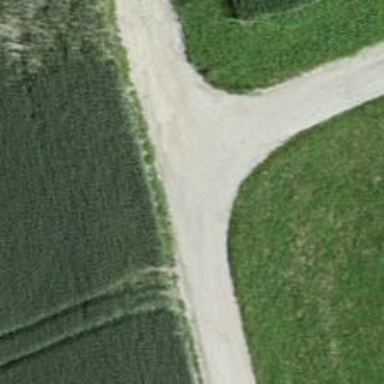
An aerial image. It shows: Gravel track with grade 2 quality.